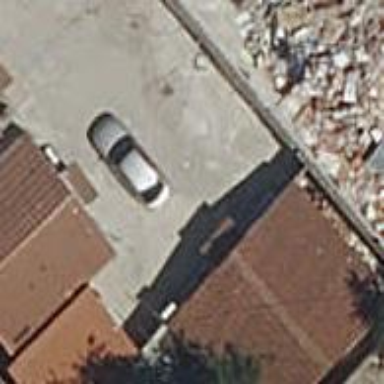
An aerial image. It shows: Residential building.